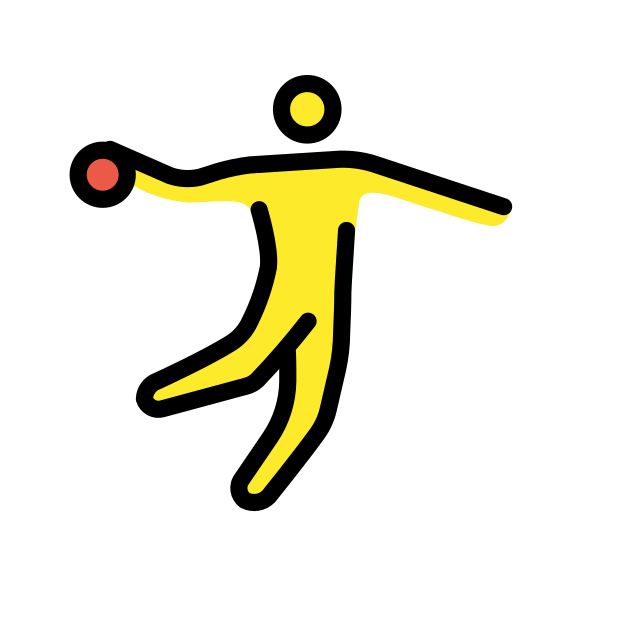
man playing handball